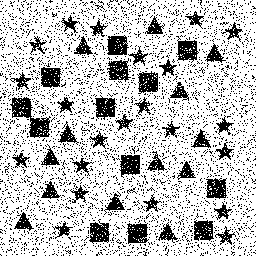
Squares: 13
Triangles: 13
Stars: 22
Total shapes: 48